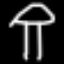
Label: mushroom